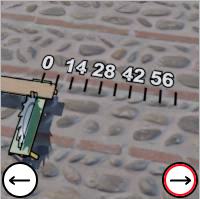
Task: length
Answer: 7
First scale value: 14.0